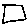
Label: square